Interaction volume radius: 10 \u00c5
Interaction volume height: 10 \u00c5
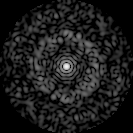
Disorder parameter: 0.8629